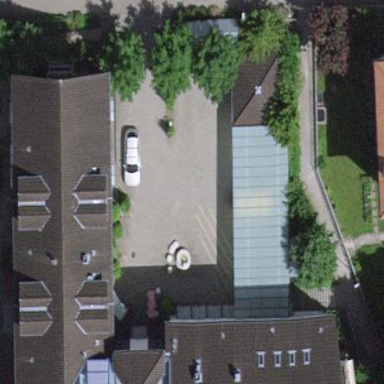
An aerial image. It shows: Building.